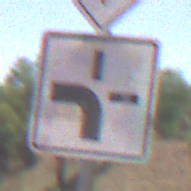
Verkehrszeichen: VerlaufVorfahrtsstrasse1
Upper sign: Vorfahrtsstrasse
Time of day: Midday
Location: Outdoor (RoadRail)
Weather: Clear
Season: NotSpecified
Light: Natural